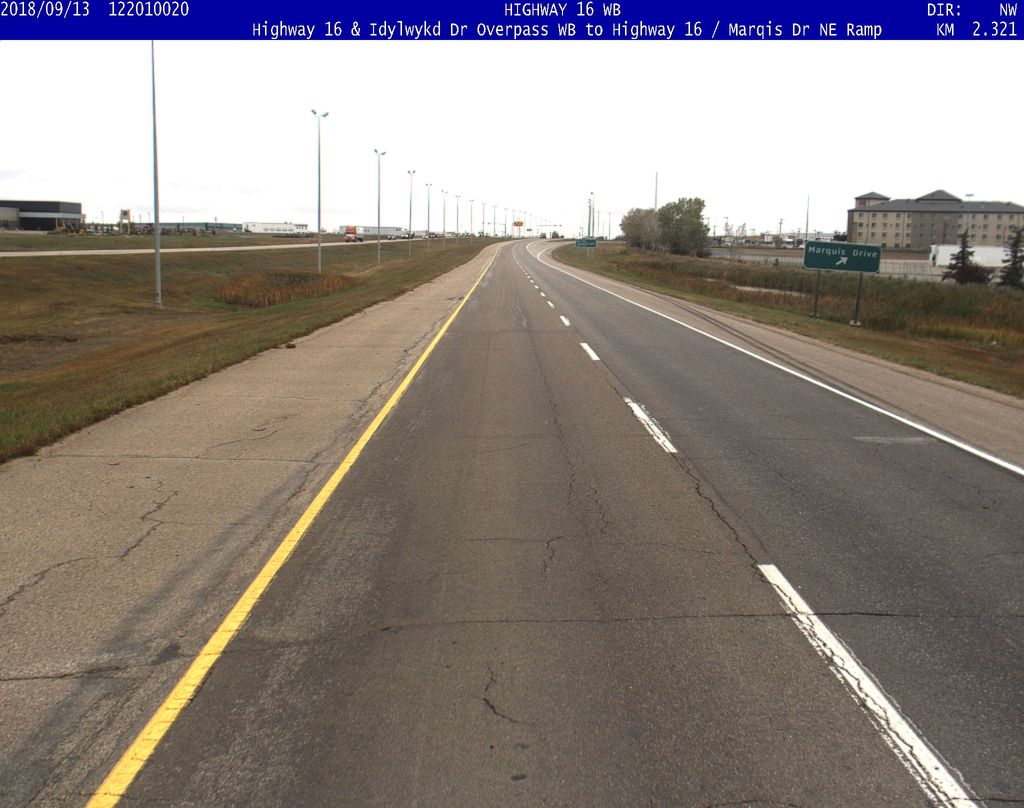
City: saskatoon